Question: I am trying to solve the problem of matching a human generated gesture with a known gesture. The human generated gesture will be represented by a sequence of points that will need to be interpolated into a path and compared to the existing path. The image below shows what I am trying to compare
Can you please help point me in the right direction with resources or concepts that I can read into to build an algorithm to match these two paths? I have no experience in doing this before so any insights will be appreciated.
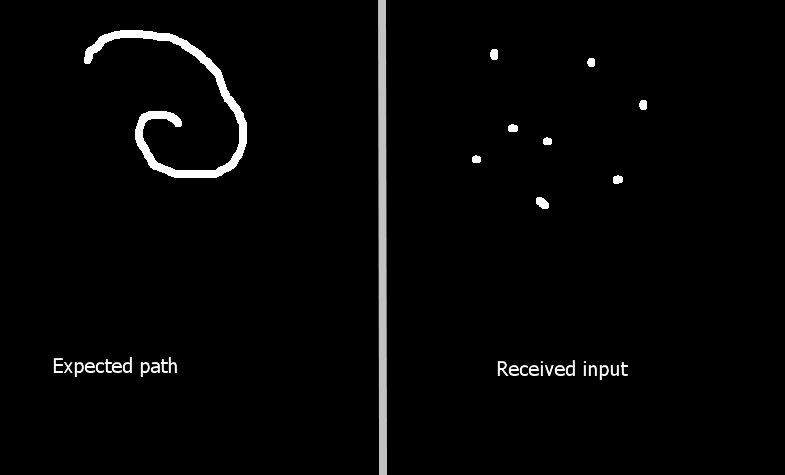
Answer: ## Receiving input
Measure input on some interval. Every xx milliseconds, measure the coordinates of the user's hand/finger/stylus.
---
## Storing patterns and input
### Patterns (expected input)
Modify the pattern. It's currently a continuous "function," but measuring input as such is difficult. Use discrete points at some interval. This interval be very short, depending on how accurate you require gestures to be. In fact, it should be very short; the more points to compare against, the better (I'll explain this a little better in the next section).
### Input (received from user)
When input is measured, the input-measurement interval needs to be short enough that each received consecutive pair of input points is close enough to compare to the expected points.
Imagine that the user performs some gesture very quickly (and completes it in the time your input-reader reads only three frames). The pattern and input cannot be reliably compared:

To avoid this, your input-reader must have a relatively short interval. However, this probably isn't a huge concern, since most hardware can read even the fastest human gestures.
Back to patterns: they should always be detailed enough to include more points than any possible input. More expected points allow for better accuracy. If a user moves slowly, the input will have more points; if they move quickly, the input will have fewer.
Consider this: completing a single gesture gives you half as many input frames as the pattern includes. The user has moved at a "normal" speed, so, to simplify the algorithm, you can "dumb down" your pattern by a factor of 2, then compare input coordinates to pattern coordinates directly.
This method is easier than the alternative that comes to mind (see next section).
---
## Pattern "density" (coordinate frequency)
If you have a small number of expected points, you'll have to make approximations to match input.
Here's an "extreme" example, but it proves the concept. Given this pattern and input:

Point 3r can't be reliably compared with point 2 or point 3, so you'd have to use some function of points 2, 3, and 3r, to determine if 3r is on the correct path. Now consider the same input, but where the pattern has higher density:

Now, you don't have to compromise, since 3r is essentially on the gesture's pattern. A slight reduction in the pattern's density causes it to match input quite well.
---
## Positioning
### Relative positioning
Instead of comparing absolute positions (such as on a touchscreen), you probably want the gesture to be allowed anywhere in some plane of space. To that end, you must relate the start point of the input to some coordinate system.

### Normalization
To be user-friendly, allow gestures to be done in a range of "sizes". You don't want to compare raw data, because chances are the size of the plane of the input doesn't match the size of the plane of the pattern.
Normalize the input in the x- and y-direction to match the size of your pattern. Do maintain aspect ratio.
1. Relate the input to a coordinate system, as per previous bullet
2. Find the largest horizontal and vertical distance between any two input points (call them RecMaxH and RecMaxV)
3. Find the largest horizontal and vertical distance between any two pattern points (call them ExpMaxH and ExpMaxV)
4. Multiply all input points' x-coordinates by ExpMaxH/RecMaxH
5. Multiple all input points' y-coordinates by ExpMaxV/RecMaxV

You now have two more-similar sets of points that can be compared. Normalization can be much more detailed than this; for instance, you could normalize sets of 3 points at a time to get incredibly similar images (but you would probably have to do this for each pattern, then compare the sum of all differences to find the most likely matching pattern).
I suggest storing all gestures' pattern as a graph the same size; that reduces computation when measuring closeness of input to possible pattern matches.
---
## When to measure input
### User-driven
Imagine a button that, when clicked/activated, causes your program to begin measuring inputs. This would be similar to Google's Voice Search, which doesn't constantly record and search; instead, you say "Ok Jarvis" or click the handy microphone icon and begin speaking your query.
Benefits:
- -
Drawbacks:
-
If you're writing, for instance, a gesture-search (ridiculous example), this is probably the better method to implement. Nobody wants every move they make interpreted as an action in your application. However, if you're writing a Kinect-style or gesture-based game, you probably want to be constantly recording and looking for gestures.
### Constant
Your program constatly records gesture coordinates at the specified interval (this could be reduced to "records if there's movement, otherwise doesn't store coordinates"). You must make a decision: how many "frames" will you record until deciding that the currently-stored motion is not a recognized gesture?
Store coordinates in a buffer: a queue 1.5 or 2 (to be cautious) times as long as the largest number of frames you're willing to record.
- Once you determine that there exists in this buffer a sequence of frames that match a pattern, execute that gesture's result, and clear the queue.- If there's the possibility that the next gesture is an "option" for the most-recent gesture, record the application state as "currently waiting on option for ____ gesture," and wait for the option to appear.- If it's determined that the first x frames in the buffer cannot possibly match a pattern (because of their sequence or positioning), remove them from the queue.
Benefits:
- -
Drawbacks:
- -
If you're writing a game that runs based on real-time input, this is probably the right choice.
---
## Algorithm
If you're using user-driven recognition:
1. Record all input in the allowed timeframe (or until the user signifies that they're done)
2. To evaluate the input, reduce the density of your pattern to match that of the input
3. Relate the input to a coordinate system
4. Normalize input
5. Use a method of function comparison (looseness of this calculation is up to you: standard deviation, variance, total difference in values, etc.), and choose the least-different possibility.
6. If no possibility is similar enough to meet your required threshold (you must decide this), don't accept the input.
If you're using constant measuring:
In your buffer, treat the sequence of max_sequence_size (you decide) beginning at (you decide) as a possible gesture. For instance, if all of my possible gestures are at most 20 frames long, and I believe every 5 frames a new gesture could be starting (and I won't lose any critical data in those 5 frames), I'll compare each portions of the buffer to all possible gestures (portions from 0-19, 5-24, 10-29, etc.). This is heavier computing when frame_multiples decreases. For perfect measurement, frame_multiples is 1 (but this is likely not reasonable).
---
Hope you've enjoyed reading this answer as much as I enjoyed writing it. I've never done this before, but you've piqued my interest in a way that doesn't often happen. edit and improve my answer! If there's a portion that seems incomplete, add to it. I'm very curious in (particularly, more-experienced) responses and criticism.